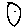
Label: circle